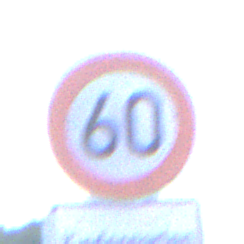
Verkehrszeichen: Geschwindigkeit60
Zusatzzeichen unten: HinweisDurchVerbaleAngabe9
Umgebung: Outdoor, Suburban
Tageszeit: SunriseSunset
Wetter: PartlyCloudy
Licht: Natural
Jahreszeit: NotSpecified
Kontrast: LowContrast